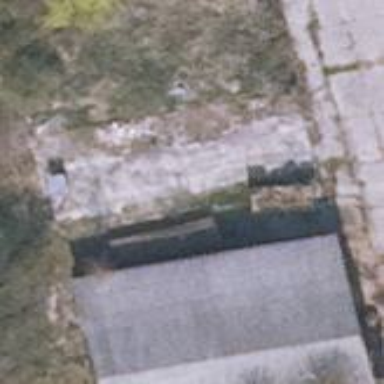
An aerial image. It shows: Building.